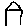
Label: house